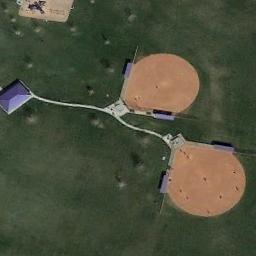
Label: baseball_diamond